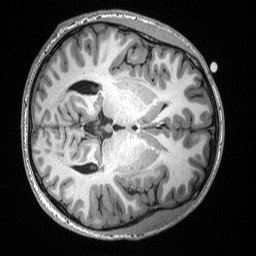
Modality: T1w
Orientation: axial
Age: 20
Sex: male